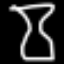
Label: hourglass